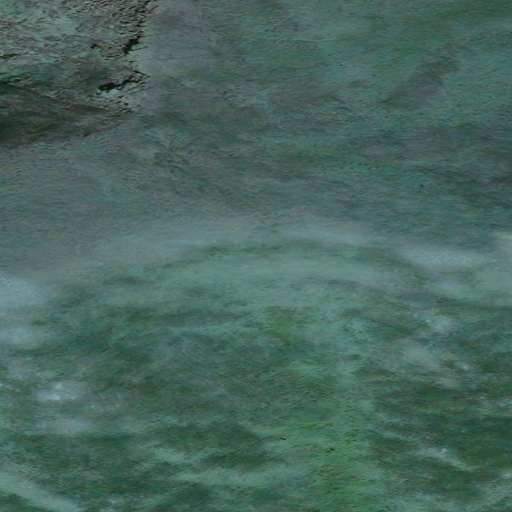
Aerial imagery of mountains in Alaska named Horn Mountains containing only unknown